Question: I have a very simple example: WPF form application with single form which contains a dictionary with data:
'''
Dim dict As New Collections.Generic.Dictionary(Of String, String)
Private Sub MainWindow_Loaded() Handles Me.Loaded
dict.Add("One", "1")
dict.Add("Two", "2")
dict.Add("Three", "3")
lst1.ItemsSource = dict
End Sub
'''
On form I have a ListBox (named "lst1"), which uses "dict" as items source:
'''
<ListBox x:Name="lst1">
<ListBox.ItemTemplate>
<DataTemplate>
<Label Content="{Binding Value}"
TextSearch.Text="{Binding Path=Key, Mode=OneWay}" />
</DataTemplate>
</ListBox.ItemTemplate>
</ListBox>
'''
Also I have one non-bound ListBox, prefilled with values manually:
'''
<ListBox>
<Label TextSearch.Text="One" Content="1" />
<Label TextSearch.Text="Two" Content="2" />
<Label TextSearch.Text="Three" Content="3" />
</ListBox>
'''
So when I launch app, it looks like this:

## THE QUESTION:
If I try to navigate items with keyboard by typing "one", "two" or "three", I succeed only in non-bound list box. Bound list box fails.
Some remarks:
1.) If I press "[" while in bound list box, focus changes from item to item in cyclic manner: it goes from 1 to 2, from 2 to 3, from 3 to 1, from 1 again to 2 etc.
2.) I have checked app with Snoop. One difference I found between bound and non-bound list boxes. Both list boxes have TextSearch.Text property set on Label controls (inside ItemsPresenter). But for non-bound case: "value source" of TextSearch.Text property is "Local". For bound case: "value source" is "ParentTemplate".
I know that I can use TextSearch.TextPath on the list box, but this is not what I need :)
Also, setting TextSearch.Text property for ListViewItem (by using Style) does not help.
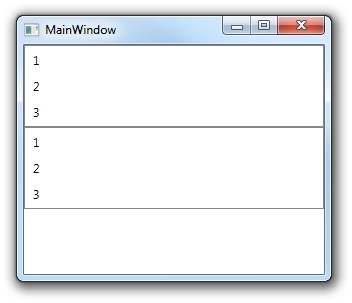
Answer: Let me start by explaining exactly how TextSearch works with the ItemsControl:
TextSearch's implementation enumerates the actual data items of the 'ItemsSource' property and looks at those to read the 'Text' dependency property. When you put 'ListBoxItem's in it like you do in your example it works because the actual items are 'ListBoxItem' instances with the 'Text' dependency property "attached" to them. Once you bind to your 'Dictionary<>' it's now looking directly at 'KeyValuePair<>' instances which are not 'DependencyObject's and thus can't/don't have the 'TextSearch.Text' property on them. This is also why setting the 'TextSearch.Text' property on the 'ListBoxItem' via the 'ItemContainerStyle' has no effect: the 'ItemContainerStyle' is describing how your data should look in the visual tree, but the 'TextSearch' engine only considers the raw data source. It does not matter how you've styled that data in the UI and that is why modifying a 'DataTemplate' will never do anything for 'TextSearch'.
One alternative is creating a view model class that inherits from 'DependencyObject' where you set the 'TextSearch.Text' attached property on that based on the value you want to be searchable. Here's some sample code that shows how this would work:
'''
private sealed class MyListBoxItem : DependencyObject
{
public static readonly DependencyProperty KeyProperty = DependencyProperty.Register("Key", typeof(string), typeof(MyListBoxItem), new FrameworkPropertyMetadata(string.Empty));
public static readonly DependencyProperty ValueProperty = DependencyProperty.Register("Value", typeof(string), typeof(MyListBoxItem), new FrameworkPropertyMetadata(string.Empty));
public string Key
{
get
{
return (string)GetValue(KeyProperty);
}
set
{
SetValue(KeyProperty, value);
SetValue(TextSearch.TextProperty, value);
}
}
public string Value
{
get
{
return (string)GetValue(ValueProperty);
}
set
{
SetValue(ValueProperty, value);
}
}
}
// Assign a list of these as the list box's ItemsSource
this.listBox.ItemsSource = new List<MyListBoxItem>
{
new MyListBoxItem { Key = "One", Value = "1" },
new MyListBoxItem { Key = "Two", Value = "2" },
new MyListBoxItem { Key = "Three", Value = "3" }
};
'''
ListBox definition looks something like this:
'''
<ListBox Name="listBox">
<ListBox.ItemTemplate>
<DataTemplate>
<TextBlock Text="{Binding Value}" />
</DataTemplate>
</ListBox.ItemTemplate>
</ListBox>
'''
Any other alternative will require you to use 'TextSearch.TextPath', but you seem dead set against that. If you come to accept that modifying the 'DataTemplate' will never work, the solution I would recommend is to simply create a POCO view-model that has the property on it that you want to use for searching and specify that to 'TextSearch.TextPath'. It is the lightest weight, non-hacky way to accomplish what you're doing.